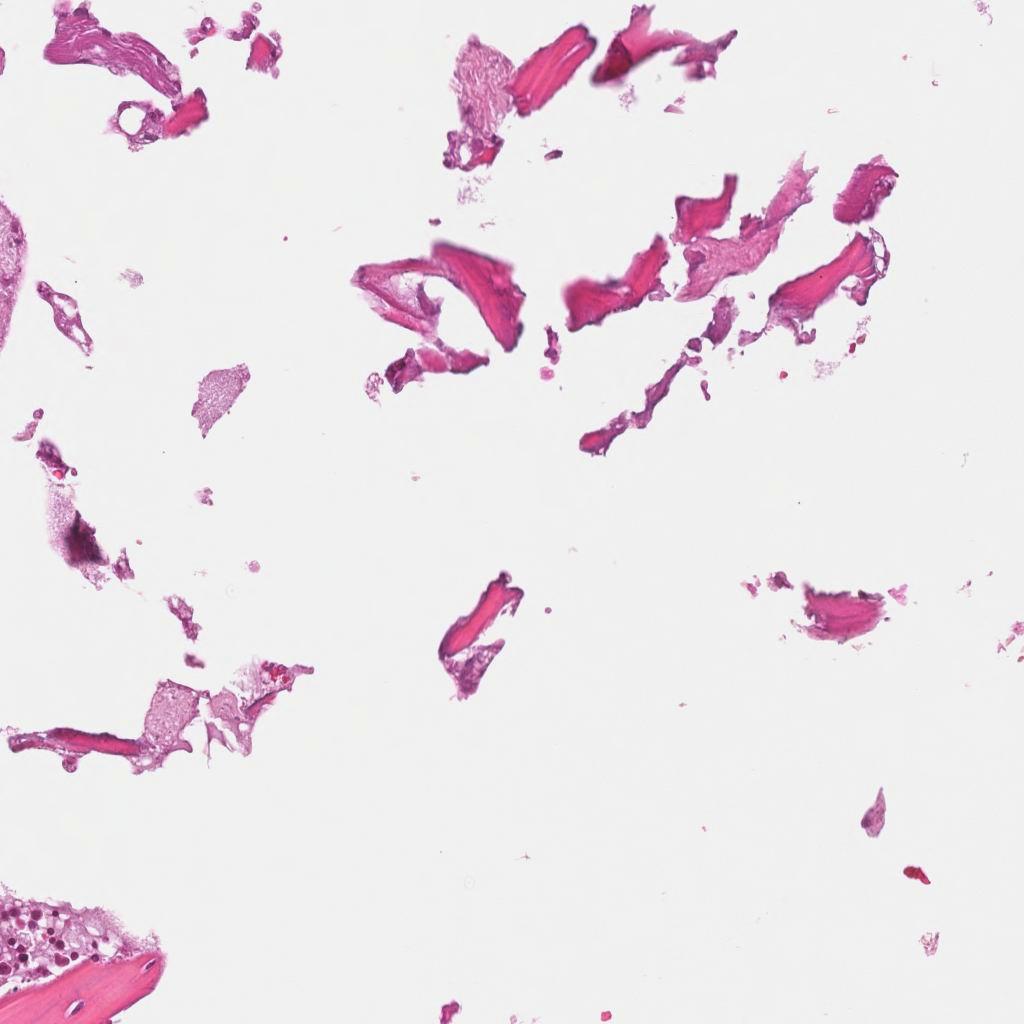
Label: Non-Tumor